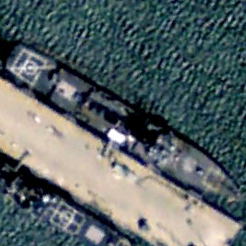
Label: destroyer